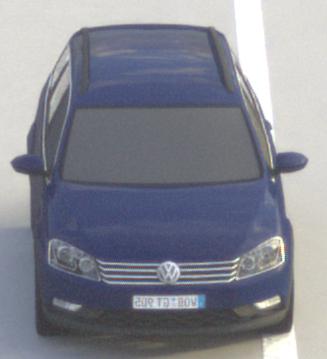
Make: VW
Model: Passat Alltrack 1.8 TSI
Detailed model: Passat (B7) Alltrack
Model produced from: 2012/03
Model produced until: 2013/06
Doors: 5
Color: blue
Road condition: dry road
Daytime: morning or afternoon
Contrast: medium contrast